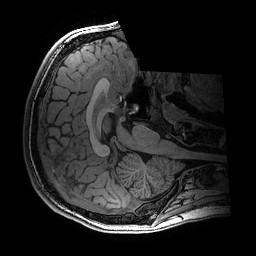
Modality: T1w
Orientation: axial
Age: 19
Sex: male
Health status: healthy